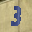
Label: 3